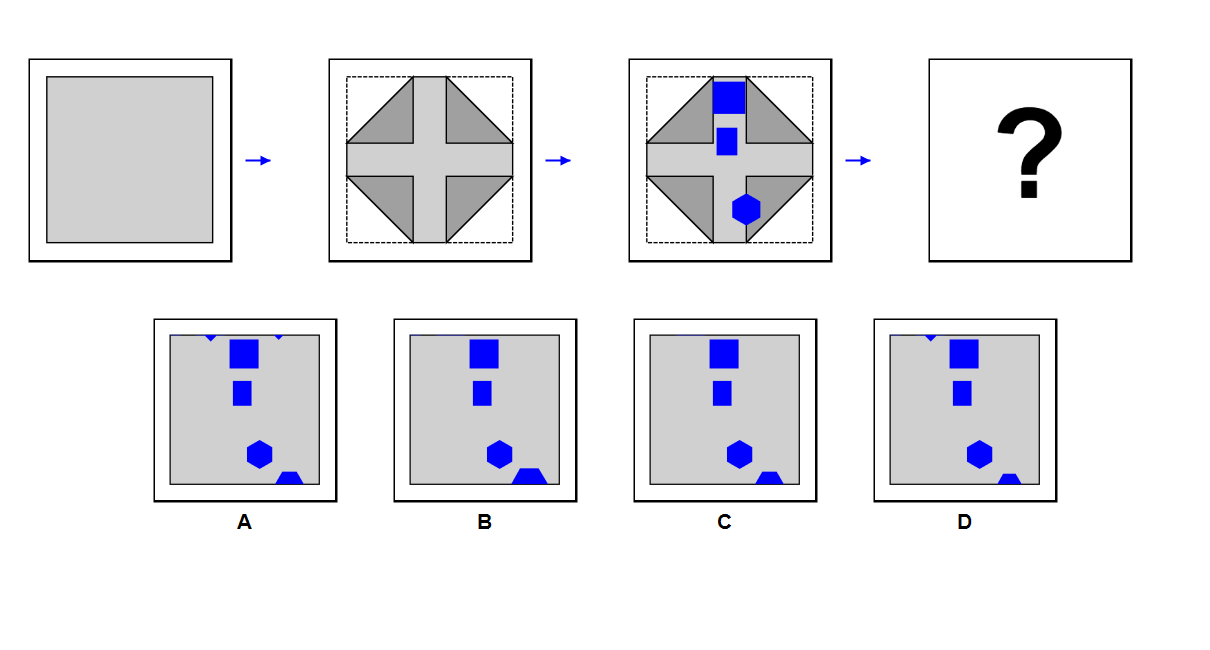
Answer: C